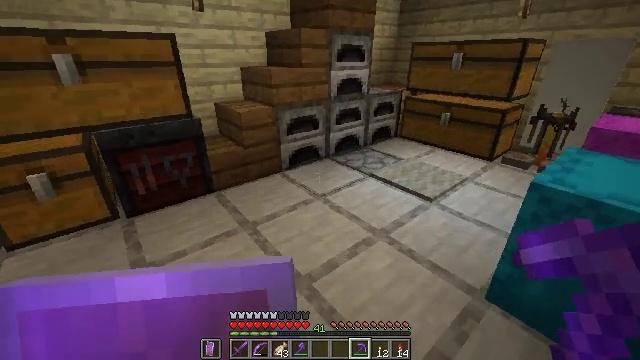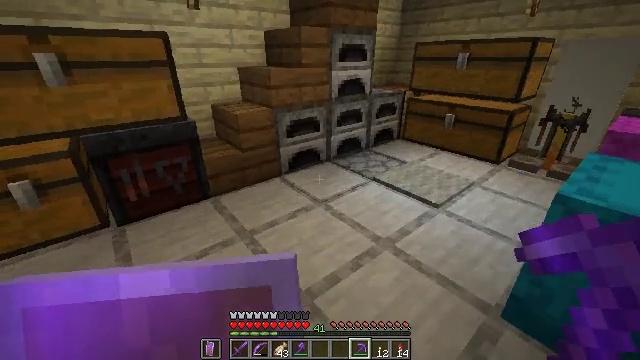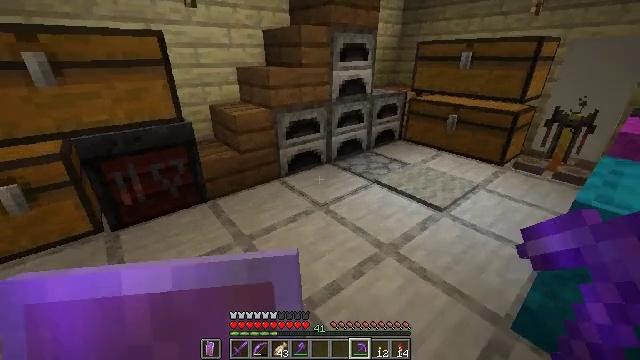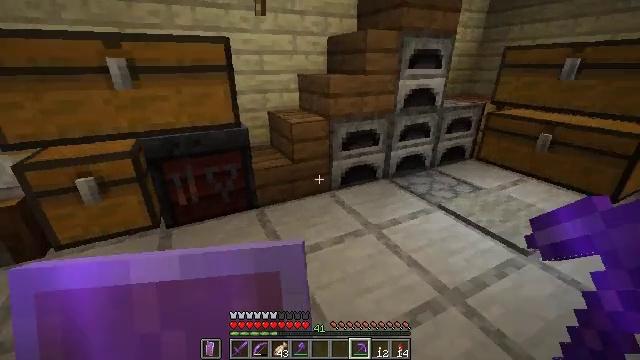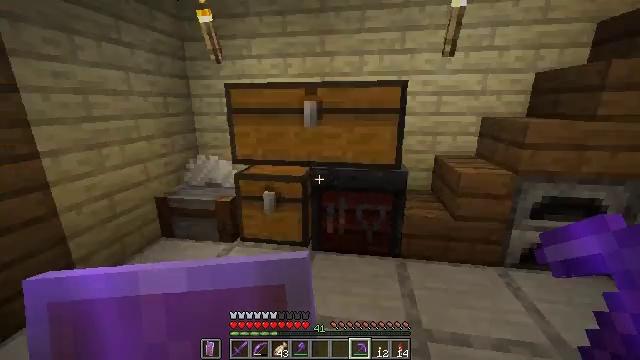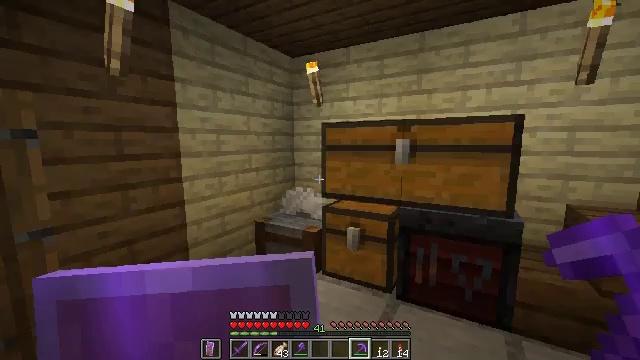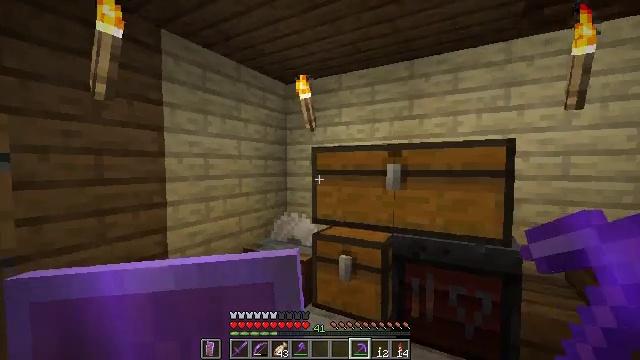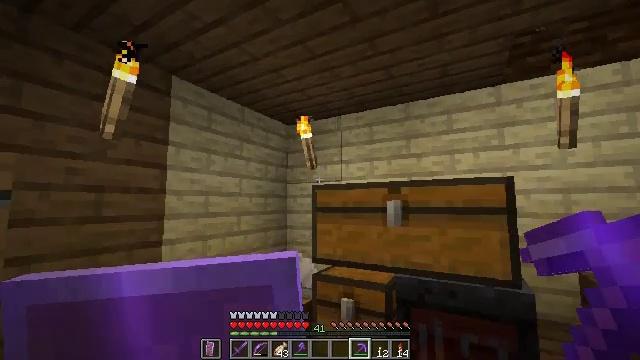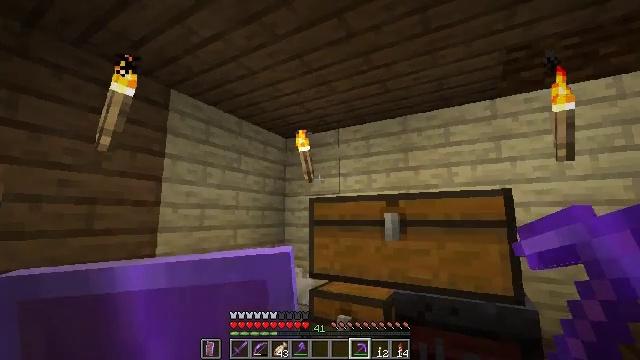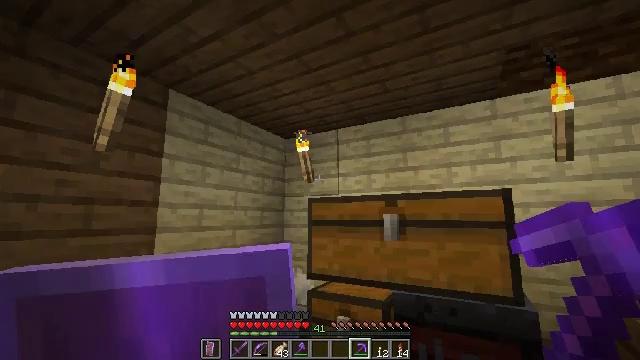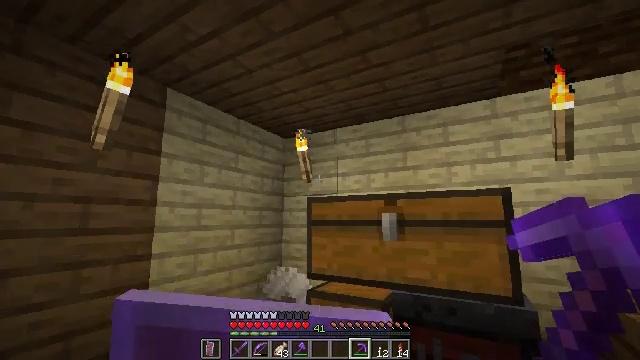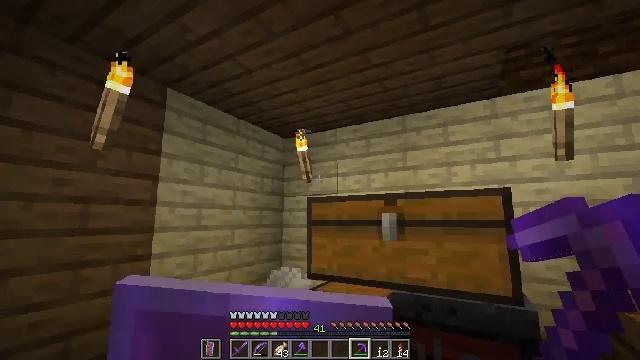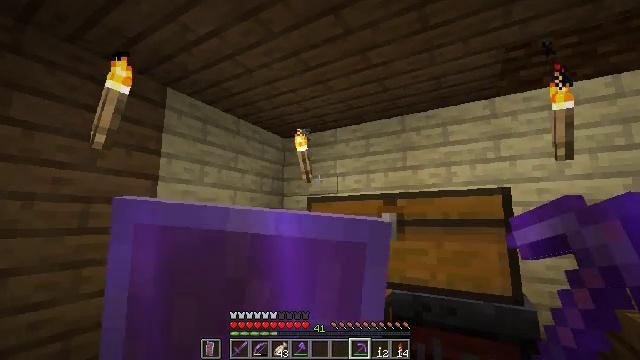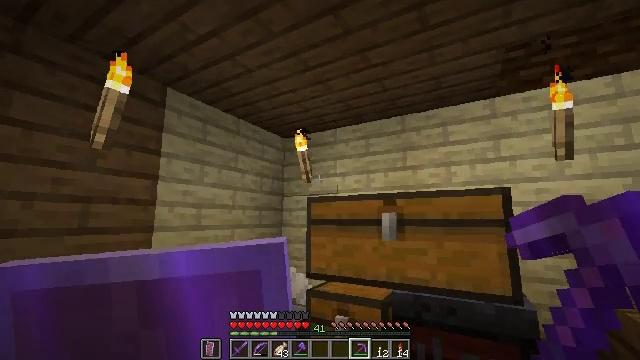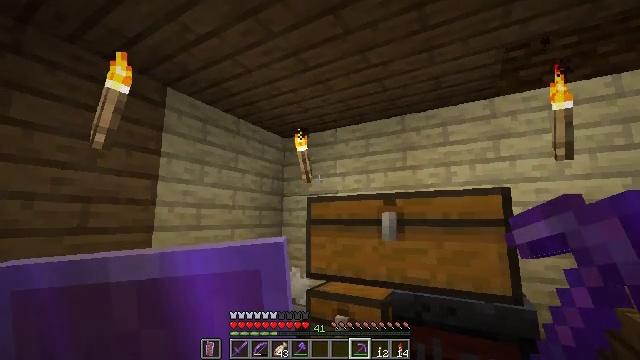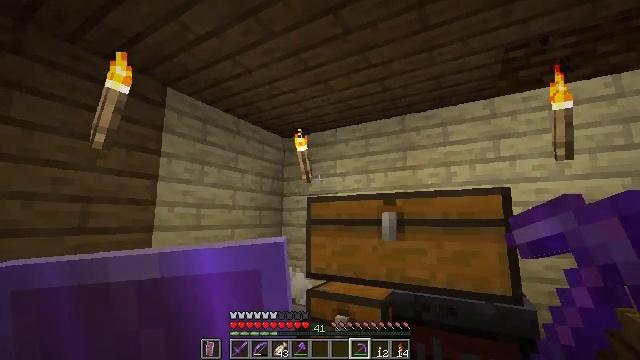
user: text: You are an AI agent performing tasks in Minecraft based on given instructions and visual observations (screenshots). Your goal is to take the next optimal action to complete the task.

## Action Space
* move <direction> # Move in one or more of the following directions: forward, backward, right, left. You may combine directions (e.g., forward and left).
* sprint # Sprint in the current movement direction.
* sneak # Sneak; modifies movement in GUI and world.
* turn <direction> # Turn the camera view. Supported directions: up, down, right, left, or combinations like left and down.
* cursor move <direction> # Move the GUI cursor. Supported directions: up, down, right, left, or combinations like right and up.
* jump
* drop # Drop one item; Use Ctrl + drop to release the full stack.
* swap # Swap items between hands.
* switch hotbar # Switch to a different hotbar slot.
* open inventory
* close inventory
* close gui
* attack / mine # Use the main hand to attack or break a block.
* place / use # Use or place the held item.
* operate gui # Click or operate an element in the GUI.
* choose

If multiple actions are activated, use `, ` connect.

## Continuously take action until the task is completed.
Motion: motion action
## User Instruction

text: Turn ink sacs or wither roses into black dye.
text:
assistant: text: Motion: move forward
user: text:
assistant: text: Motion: move forward
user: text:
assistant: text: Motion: move forward, turn left and up
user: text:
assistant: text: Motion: move forward, turn left and up
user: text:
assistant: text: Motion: turn left and up
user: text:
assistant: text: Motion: turn up
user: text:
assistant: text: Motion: turn up
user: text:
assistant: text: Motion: turn up
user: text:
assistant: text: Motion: no_op
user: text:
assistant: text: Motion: use / place
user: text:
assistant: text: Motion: use / place
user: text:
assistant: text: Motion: use / place
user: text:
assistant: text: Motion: no_op
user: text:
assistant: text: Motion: no_op
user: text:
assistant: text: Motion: no_op
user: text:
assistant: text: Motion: no_op
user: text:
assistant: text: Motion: no_op
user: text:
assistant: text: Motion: no_op
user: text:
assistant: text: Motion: no_op
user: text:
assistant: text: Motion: no_op
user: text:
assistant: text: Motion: turn right and down
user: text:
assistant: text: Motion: turn right and down
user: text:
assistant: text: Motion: turn right and down
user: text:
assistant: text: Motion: use / place
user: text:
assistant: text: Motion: use / place
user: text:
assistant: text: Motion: use / place
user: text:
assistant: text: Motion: use / place
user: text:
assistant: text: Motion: no_op
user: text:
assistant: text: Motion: no_op
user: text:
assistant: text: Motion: no_op